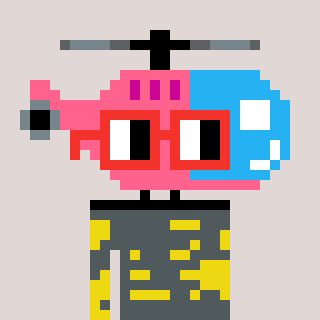
a pixel art character with square red glasses, a helicopter-shaped head and a yellow-colored body on a warm background